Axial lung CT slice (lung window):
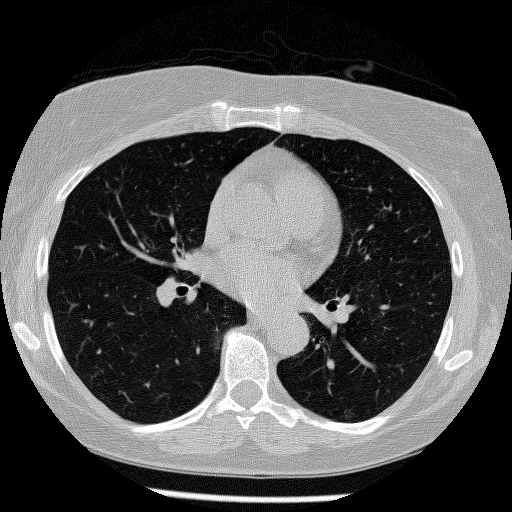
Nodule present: no